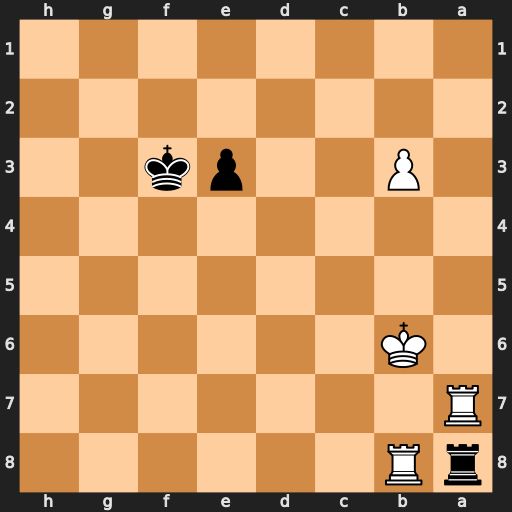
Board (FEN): rR6/R7/1K6/8/8/1P2pk2/8/8
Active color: b
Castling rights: -
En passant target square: -
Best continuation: Rxb8+ Kc5 Rxb3